Question: I'm currently tasked with building a spreadsheet-like GUI for a WPF application and I've run into some issues. Essentially, I want to bind to a datagrid on a column basis so that one column contains data for a certain year. So given that 2006 is the start year and 2009 the end year, I would like to have 4 columns each displaying values for a given year on a column basis.
This is what I have in the code-behind right now:
'''
private Years m_YearsList;
public Years YearsList
{
get { return m_YearsList; }
set { m_YearsList = value; }
}
public MainWindow()
{
InitializeComponent();
YearsList = LoadData();
TestGrid.DataContext = YearsList;
}
public Years LoadData()
{
var personer = new Years{
new Year
{
Taxed = new Taxed {TaxedField = 10},
NumBuildings = new BuildingsCollection {NumBuildings = 25},
Area = new Area{AreaField = "NoWhere"},
DisplayName = "Person1"
},
new Year
{
Taxed = new Taxed{TaxedField = 2},
NumBuildings = new BuildingsCollection{NumBuildings = 8},
Area = new Area{AreaField = "SomeWhere"},
DisplayName = "Person2"
},
new Year
{
Taxed = new Taxed{TaxedField = 18},
NumBuildings = new BuildingsCollection{NumBuildings = 20},
Area = new Area{AreaField = "UpThere"},
DisplayName = "Person3"
}
};
return personer;
}
}
'''
The Year object simply wraps two int's and a string. The Years object is a desperation shot from me looking like this:
'''
public class Years : List<Year>{}
'''
My XAML:
'''
<DataGrid x:Name="TestGrid" ItemsSource="{Binding}" CanUserAddRows="False" AutoGenerateColumns="False">
<DataGrid.Columns>
<DataGridTextColumn Binding="{Binding Path=NumBuildings}" />
<DataGridTextColumn Binding="{Binding Path=Taxed}" />
<DataGridTextColumn Binding="{Binding Path=Area}" />
</DataGrid.Columns>
</DataGrid>
'''
This code generates this:

As you can see, the Year objects are bound to one property per column while I would essentially like to have them bound to one object with all properties in a single column. Unfortunately my WPF skills are lacking here. :(
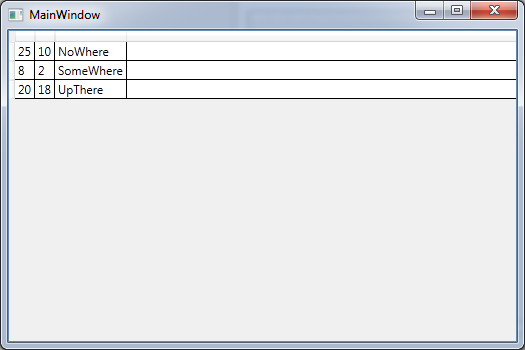
Answer: I found <URL> and then binding that object to the datagrid. So write a method that creates a transposed datatable from your collection and bind this table to the datagrid.
The problem is that this won't really update, so if your data is supposed to be edited by the user in the datagrid, then you kinda have a problem.
You can either change your datasource directly, or you might have to edit the ControlTemplate of the datagrid.